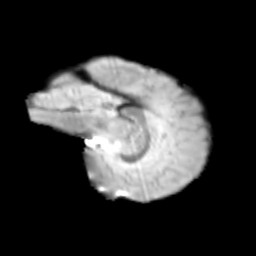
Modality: T2w
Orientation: sagittal
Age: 11
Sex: female
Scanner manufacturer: siemens
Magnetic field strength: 3 T
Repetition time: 3.8 s
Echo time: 0.07 s